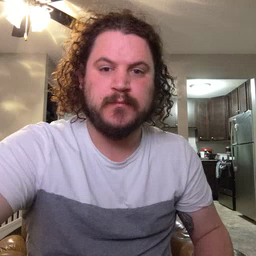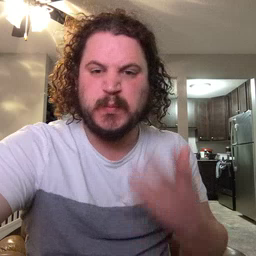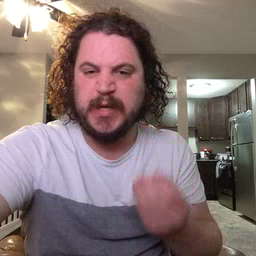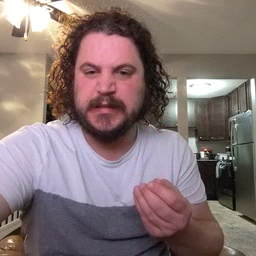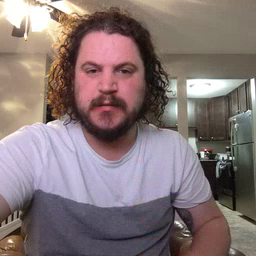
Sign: wet